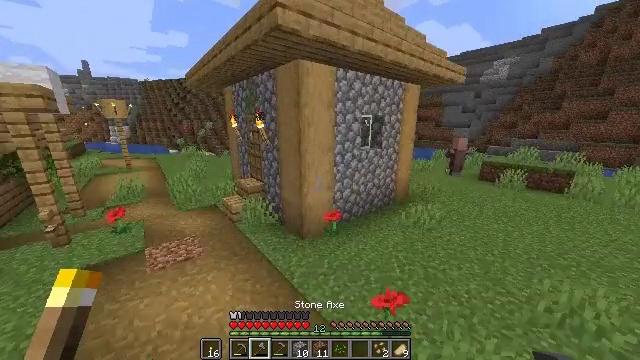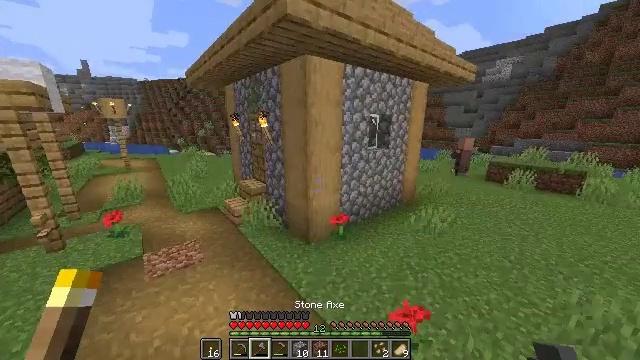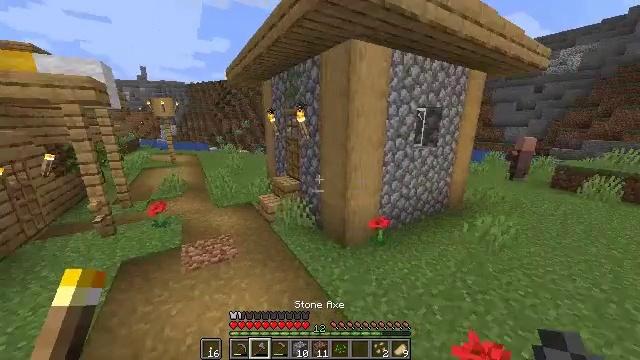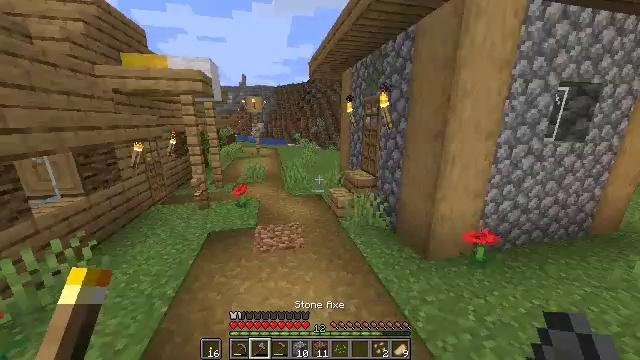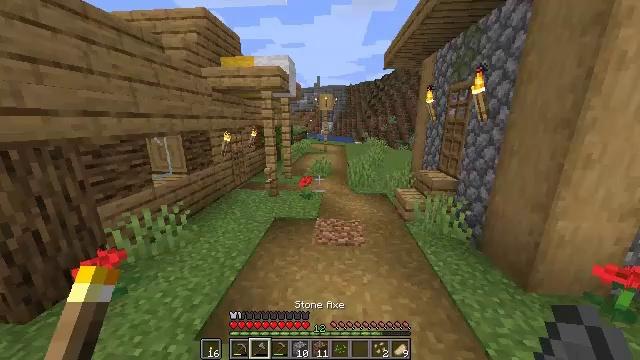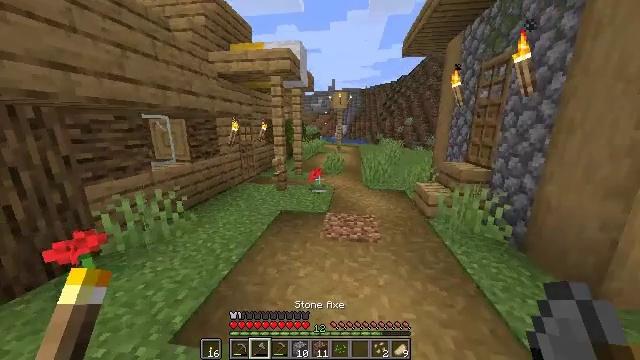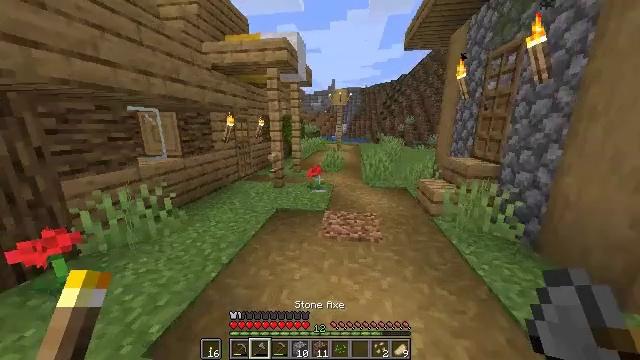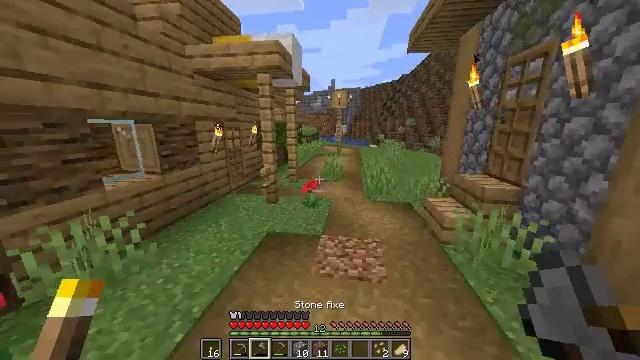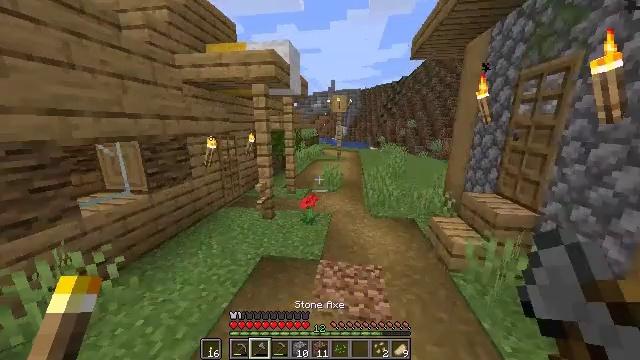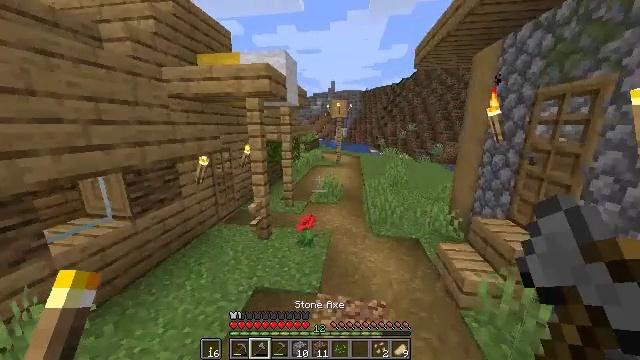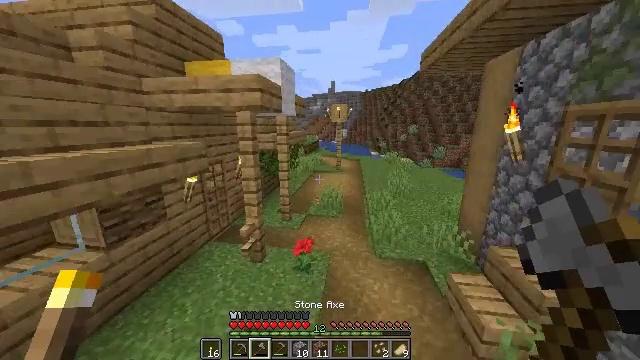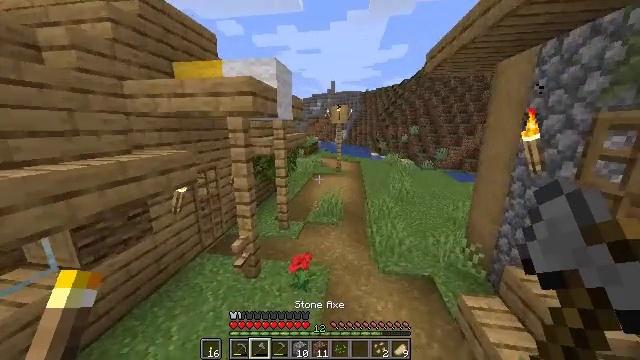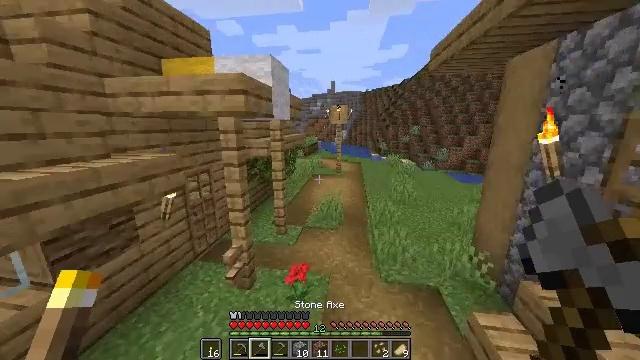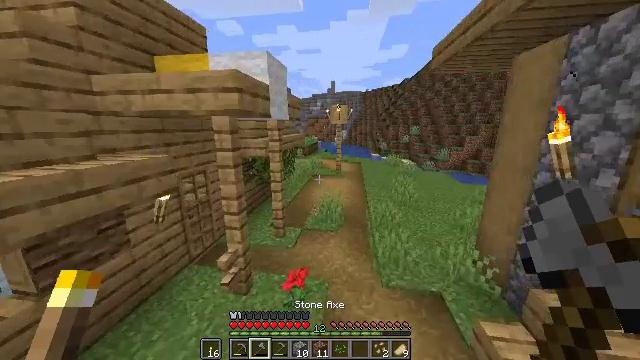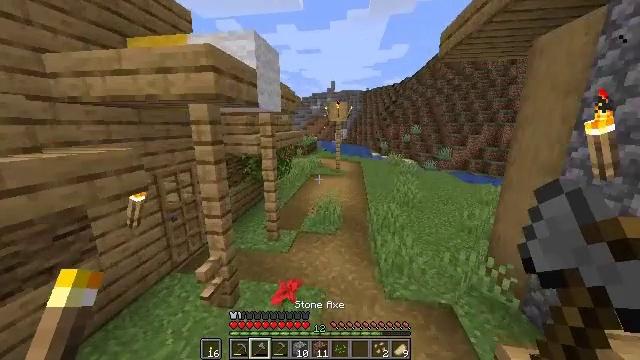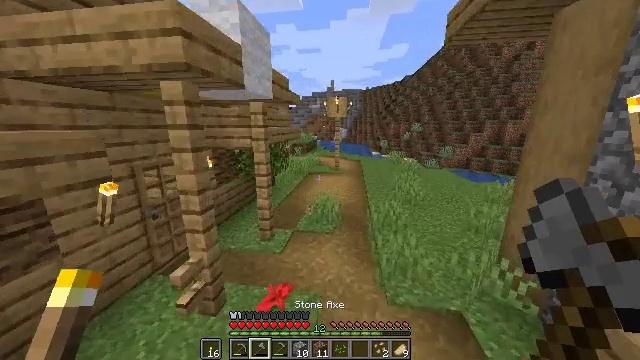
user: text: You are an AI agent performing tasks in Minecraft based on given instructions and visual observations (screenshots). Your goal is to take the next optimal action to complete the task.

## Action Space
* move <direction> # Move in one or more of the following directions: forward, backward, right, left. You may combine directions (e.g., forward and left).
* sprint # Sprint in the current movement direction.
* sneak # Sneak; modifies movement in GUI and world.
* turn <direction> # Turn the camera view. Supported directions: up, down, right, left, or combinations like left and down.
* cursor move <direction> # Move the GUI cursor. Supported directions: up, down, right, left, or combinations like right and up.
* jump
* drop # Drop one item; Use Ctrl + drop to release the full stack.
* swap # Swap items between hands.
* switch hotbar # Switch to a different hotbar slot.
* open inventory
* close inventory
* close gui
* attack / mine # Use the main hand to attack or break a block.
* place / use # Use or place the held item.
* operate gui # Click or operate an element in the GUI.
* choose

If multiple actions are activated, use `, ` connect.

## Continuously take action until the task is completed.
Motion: motion action
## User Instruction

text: Mine potatoes from the farmland.
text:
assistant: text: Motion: move forward and move left, sprint, jump
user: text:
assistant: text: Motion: move forward and move left, sprint, turn left, jump
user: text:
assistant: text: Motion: move forward, sprint, turn left, jump
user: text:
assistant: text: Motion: move forward, sprint, turn left, jump
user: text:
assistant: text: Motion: move forward, sprint, turn left and up, jump
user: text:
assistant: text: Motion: move forward, sprint, jump
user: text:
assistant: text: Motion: move forward, sprint, jump
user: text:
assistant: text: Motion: move forward, sprint, jump
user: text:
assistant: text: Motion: move forward, sprint, jump
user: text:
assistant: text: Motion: move forward, sprint, jump
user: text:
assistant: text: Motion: move forward, sprint, jump
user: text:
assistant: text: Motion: move forward and move right, sprint, jump
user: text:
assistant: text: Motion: move forward and move right, sprint, jump
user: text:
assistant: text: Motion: move forward and move right, sprint, jump
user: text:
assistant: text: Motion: move forward and move right, sprint, jump
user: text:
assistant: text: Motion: move forward, sprint, jump
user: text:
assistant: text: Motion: move forward, sprint, jump
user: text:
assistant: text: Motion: move forward, sprint, jump
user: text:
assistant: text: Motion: move forward, sprint, jump
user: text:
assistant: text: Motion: move forward, sprint, jump
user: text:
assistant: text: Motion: move forward, sprint, jump
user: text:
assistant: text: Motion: move forward, sprint, jump
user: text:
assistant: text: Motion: move forward, sprint, jump
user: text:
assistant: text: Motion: move forward, sprint, jump
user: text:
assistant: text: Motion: move forward, sprint, jump
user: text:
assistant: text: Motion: move forward, sprint, jump
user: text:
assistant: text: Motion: move forward, sprint, jump
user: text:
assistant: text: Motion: move forward, sprint, jump
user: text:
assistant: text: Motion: move forward, sprint, jump
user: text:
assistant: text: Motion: move forward, sprint, turn left, jump